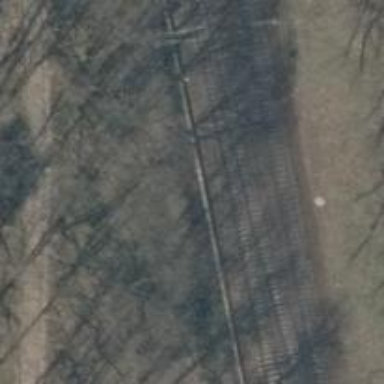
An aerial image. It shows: Railway track with contact lines for electrification.